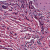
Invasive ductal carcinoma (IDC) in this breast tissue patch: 1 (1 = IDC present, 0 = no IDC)